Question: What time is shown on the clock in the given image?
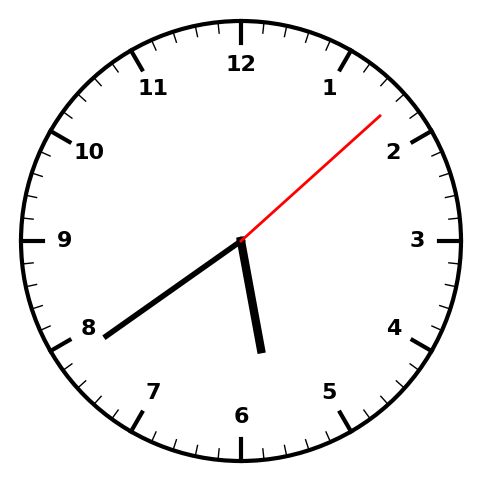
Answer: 05:39:08